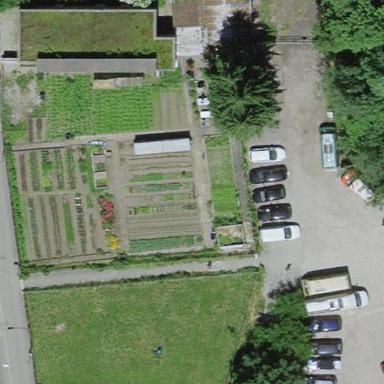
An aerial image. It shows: Area designated for allotments.